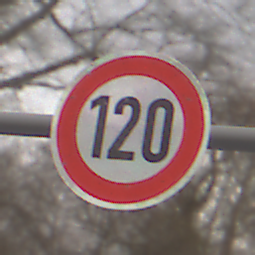
Verkehrszeichen: Geschwindigkeit120
Umgebung: Outdoor, Nature
Tageszeit: Midday
Wetter: Overcast
Licht: Natural
Jahreszeit: NotSpecified
Kontrast: LowContrast